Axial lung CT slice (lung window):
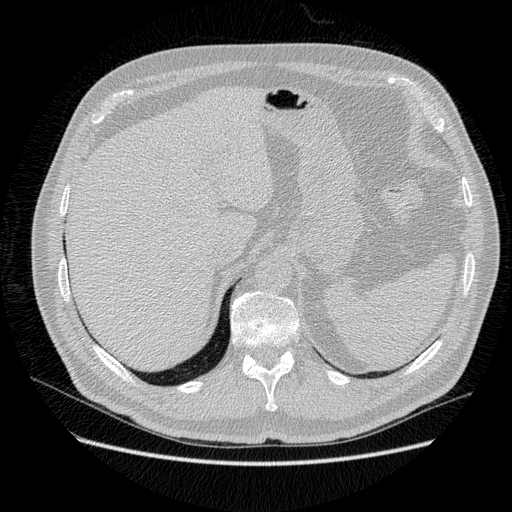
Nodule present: no